【题型】解答题　【知识点】解析几何　【难度】easy
已知直角坐标系中三点 $A(2,2)$，$B(2,-3)$，$C(-3,-1)$。

\vspace{1em}

\noindent (1) 求以 $A$、$B$、$C$ 三点为顶点的三角形中 $AB$ 边上的高所在直线的方程

\vspace{1em}

\noindent (2) 求以 $A$、$B$、$C$ 三点为顶点的三角形的面积
【解答】
\noindent \textbf{【答案】} (1) $y = -1$

\vspace{0.5em}

\noindent (2) $\frac{25}{2}$

\vspace{1em}

\noindent \textbf{【分析】} (1) 根据 $A, B$ 两点坐标可得答案；

\vspace{0.5em}

\noindent (2) 求出 $|AB|$，利用三角形的面积公式计算可得答案。

\vspace{1em}

\noindent \textbf{【详解】} (1) 因为 $A(2,2)$，$B(2,-3)$，所以直线 $AB$ 与 $y$ 轴平行，

\vspace{0.5em}

\noindent 所以三角形中 $AB$ 边上的高所在直线的方程为 $y = -1$；

\vspace{0.5em}

\noindent (2) $|AB| = 2 - (-3) = 5$，

\vspace{0.5em}

\noindent 由于直线 $AB$ 与 $y$ 轴平行，所以 $C$ 到直线 $AB$ 的距离为 $5$，

\vspace{0.5em}

\noindent 所以三角形 $ABC$ 的面积为 $\frac{1}{2} \times 5 \times 5 = \frac{25}{2}$。

\vspace{1em}

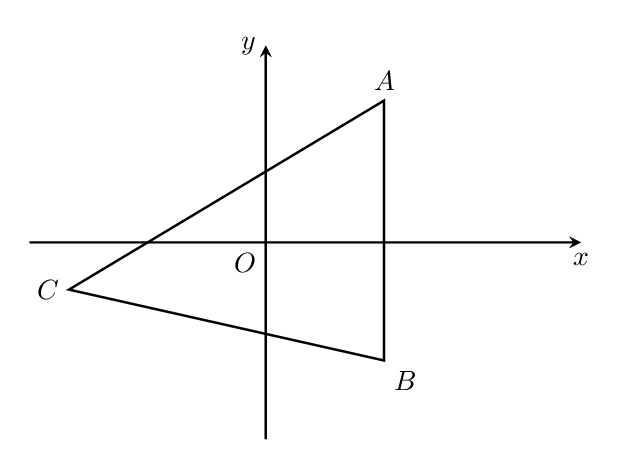